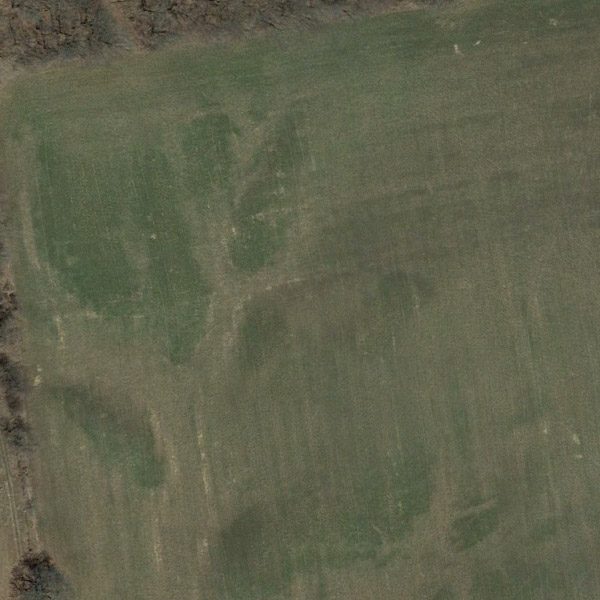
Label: Meadow